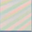
Piece: xx